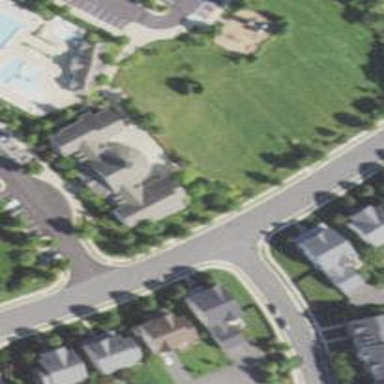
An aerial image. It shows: Asphalt road in residential area.